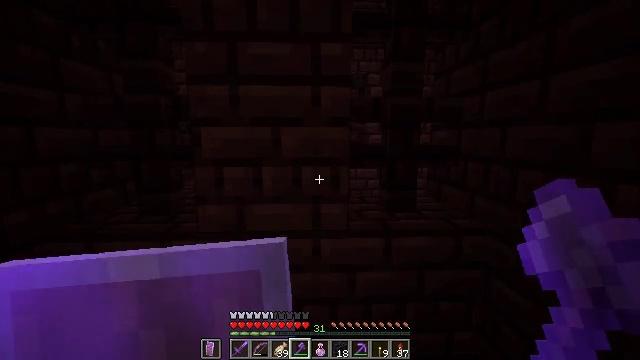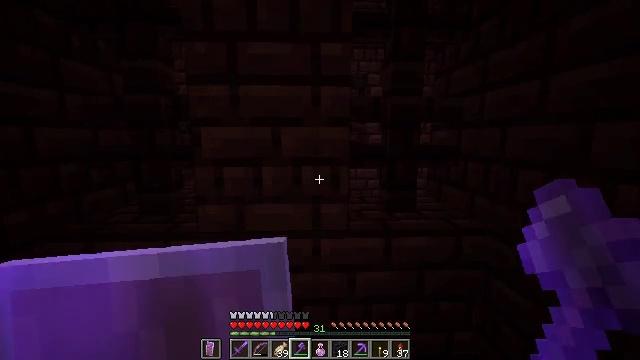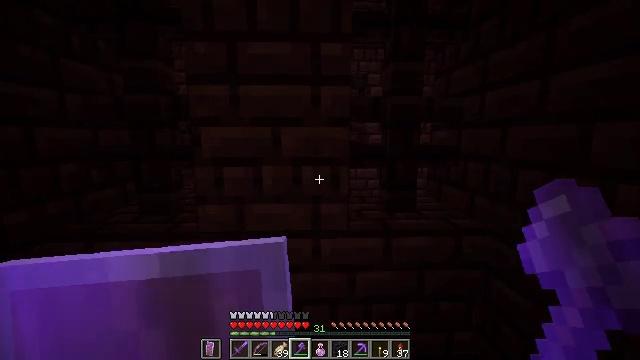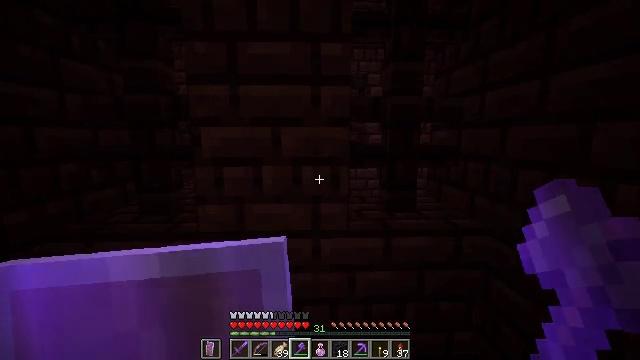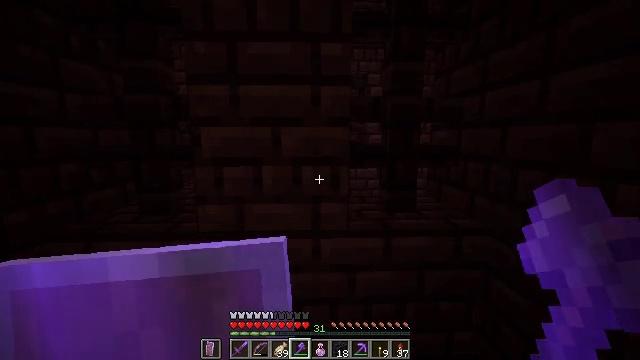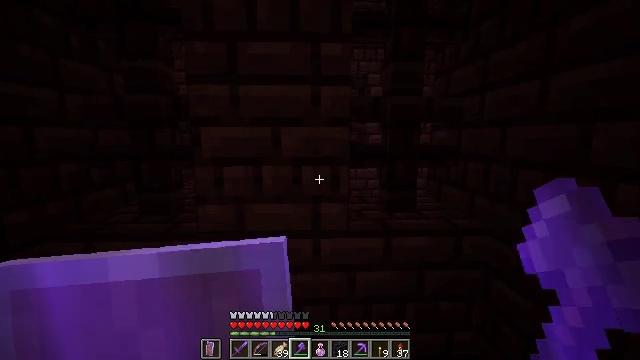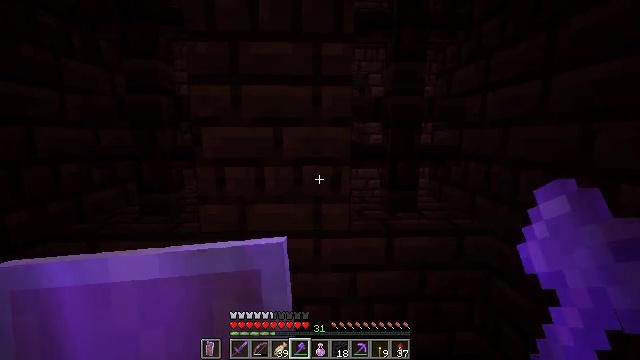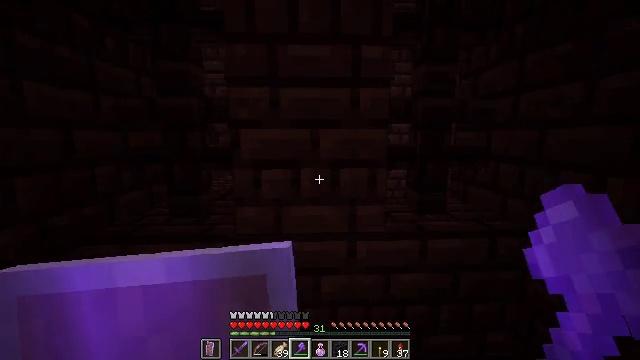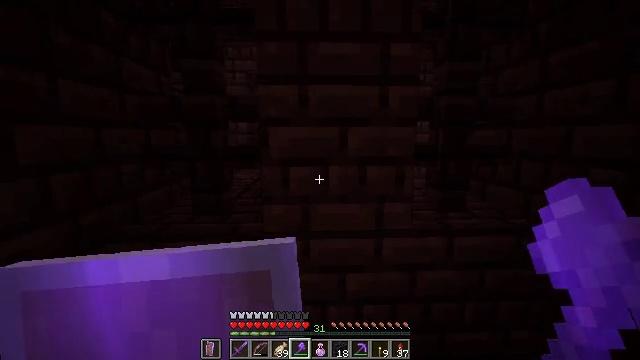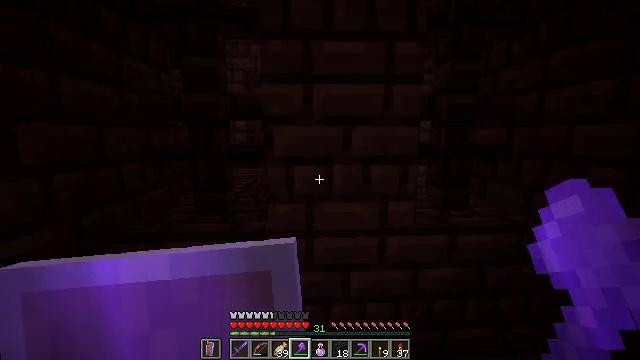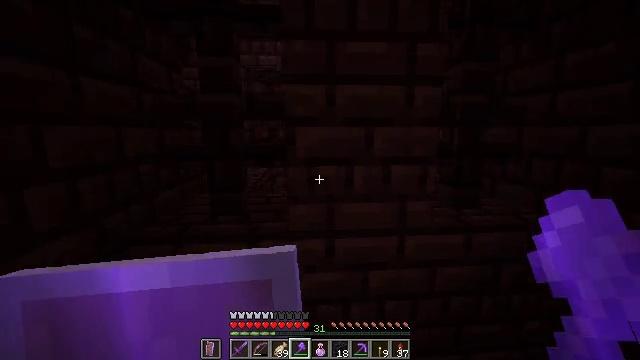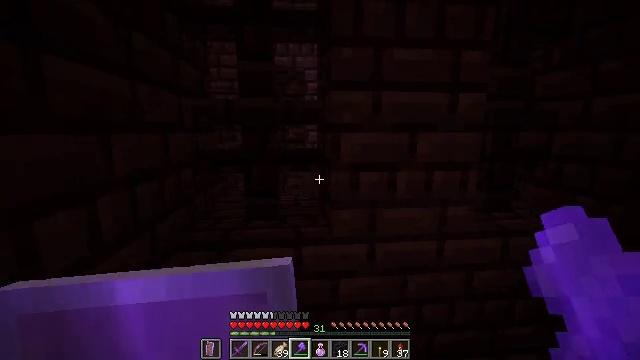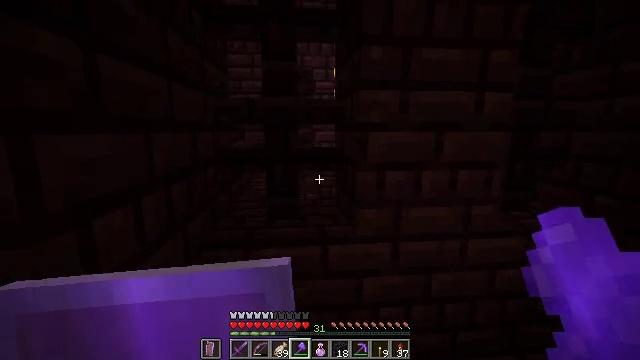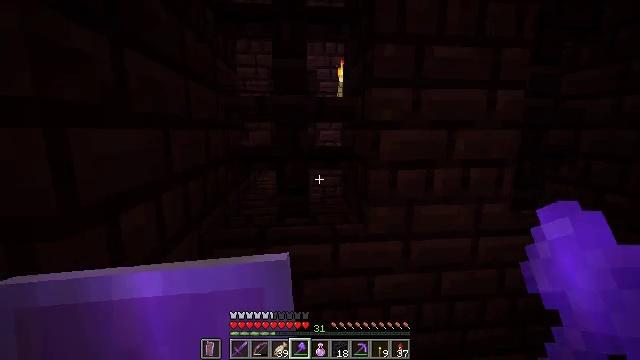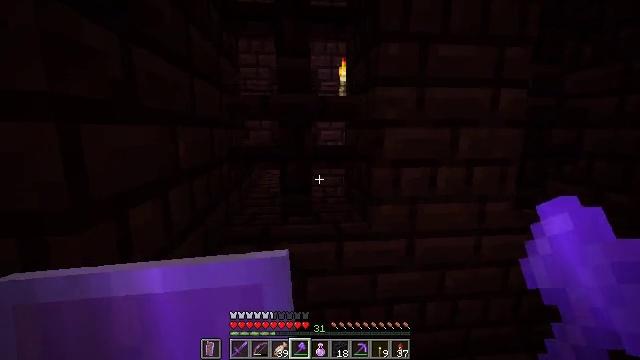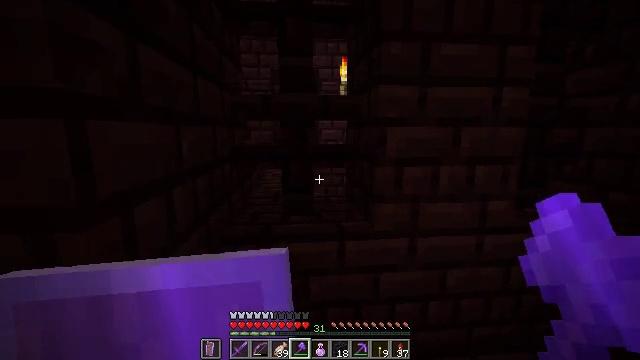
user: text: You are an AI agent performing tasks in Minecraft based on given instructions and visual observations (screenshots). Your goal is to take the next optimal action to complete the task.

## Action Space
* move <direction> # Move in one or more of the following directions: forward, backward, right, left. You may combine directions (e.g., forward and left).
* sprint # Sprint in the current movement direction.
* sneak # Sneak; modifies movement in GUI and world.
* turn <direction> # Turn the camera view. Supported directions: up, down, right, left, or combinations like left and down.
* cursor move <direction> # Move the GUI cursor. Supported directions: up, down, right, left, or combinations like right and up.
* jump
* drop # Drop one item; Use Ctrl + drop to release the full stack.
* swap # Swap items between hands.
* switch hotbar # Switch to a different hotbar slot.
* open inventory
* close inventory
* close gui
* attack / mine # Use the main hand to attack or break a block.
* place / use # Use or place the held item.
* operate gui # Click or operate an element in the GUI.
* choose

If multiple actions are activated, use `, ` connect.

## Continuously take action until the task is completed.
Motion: motion action
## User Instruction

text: Collect nether bricks for building.
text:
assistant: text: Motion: no_op
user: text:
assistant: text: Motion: no_op
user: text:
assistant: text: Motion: no_op
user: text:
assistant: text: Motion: no_op
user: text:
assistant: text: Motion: no_op
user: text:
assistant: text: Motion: move left
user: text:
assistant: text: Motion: move left
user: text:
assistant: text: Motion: move left
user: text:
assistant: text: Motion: move left
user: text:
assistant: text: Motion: move left, turn right
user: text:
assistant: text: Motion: move left
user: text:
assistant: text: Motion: no_op
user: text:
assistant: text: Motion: no_op
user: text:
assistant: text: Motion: no_op
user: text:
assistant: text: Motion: no_op
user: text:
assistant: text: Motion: no_op
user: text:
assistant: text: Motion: no_op
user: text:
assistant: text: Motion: no_op
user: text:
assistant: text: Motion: no_op
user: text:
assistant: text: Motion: no_op
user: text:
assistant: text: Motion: no_op
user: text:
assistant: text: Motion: no_op
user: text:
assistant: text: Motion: no_op
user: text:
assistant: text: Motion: no_op
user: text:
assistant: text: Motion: no_op
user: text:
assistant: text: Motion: no_op
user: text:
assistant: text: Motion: no_op
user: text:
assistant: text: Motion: no_op
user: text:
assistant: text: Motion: no_op
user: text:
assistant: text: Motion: no_op